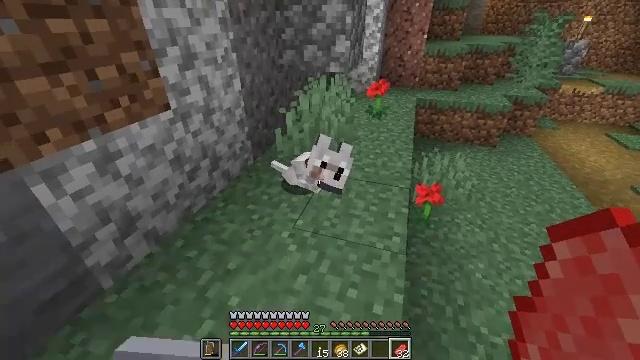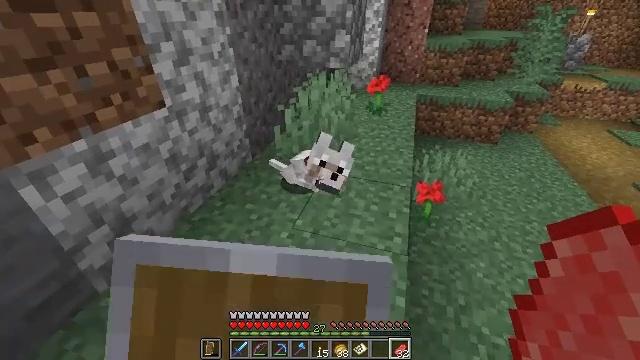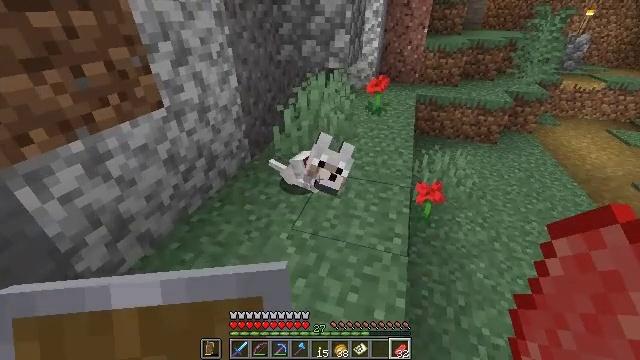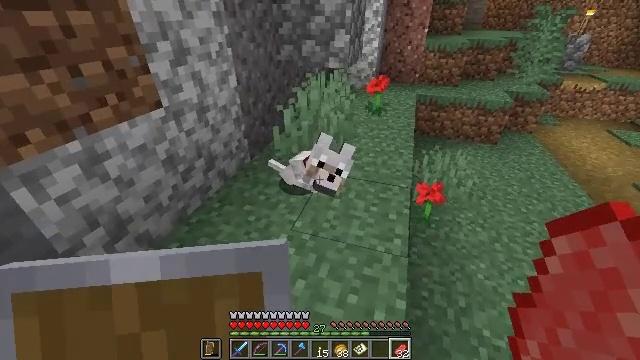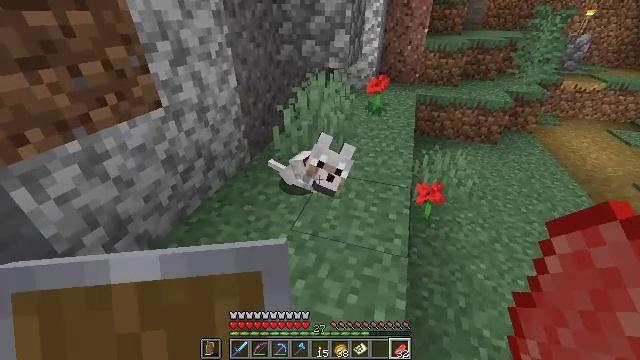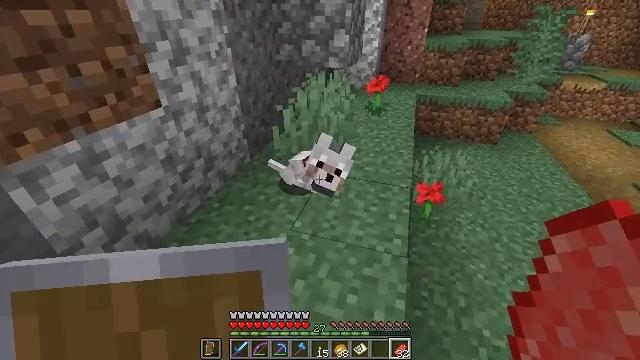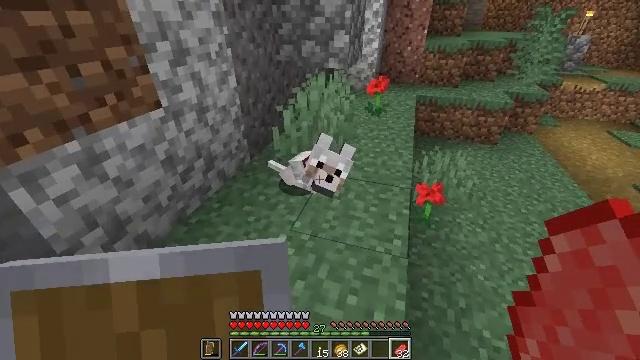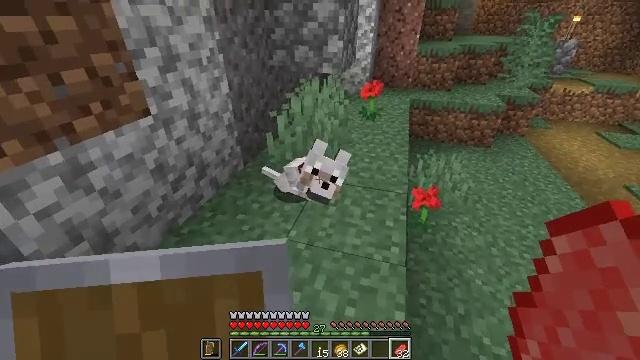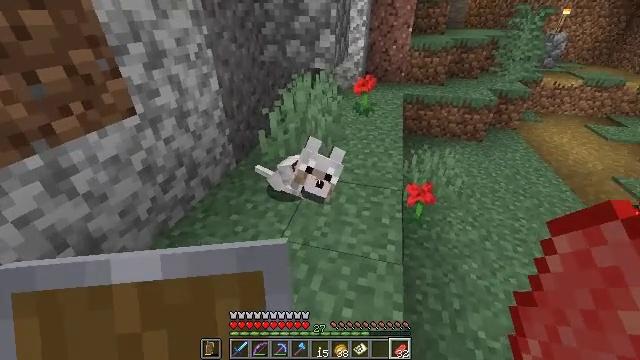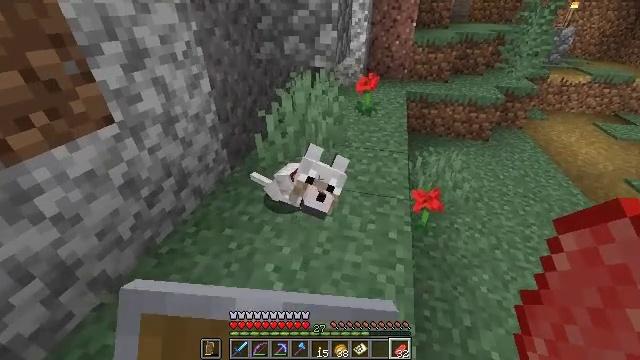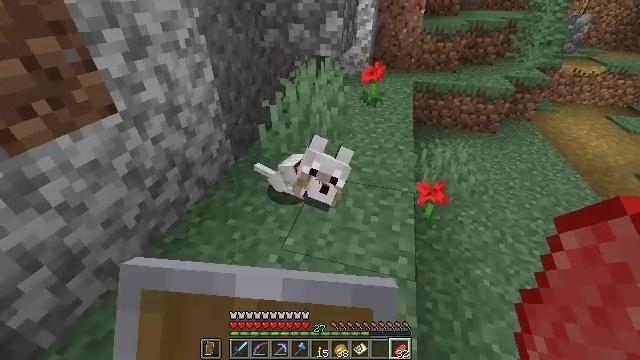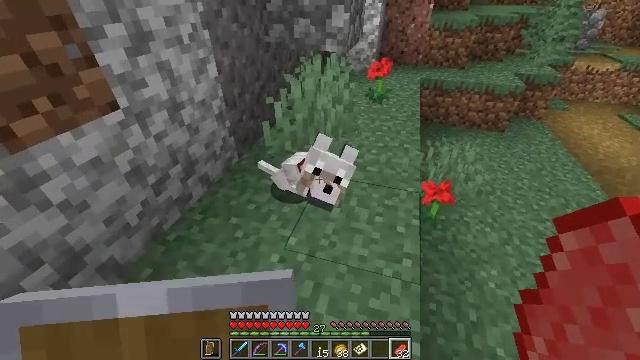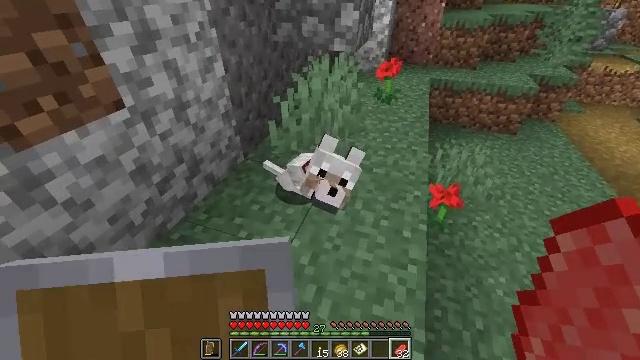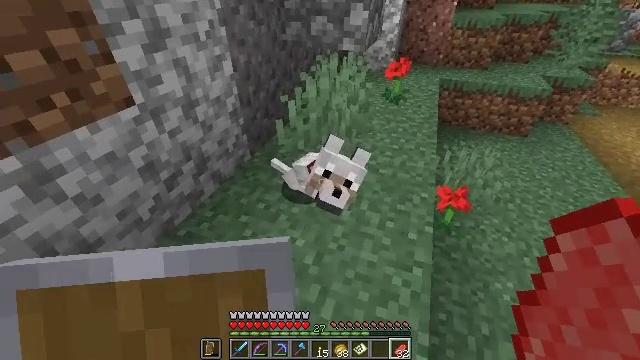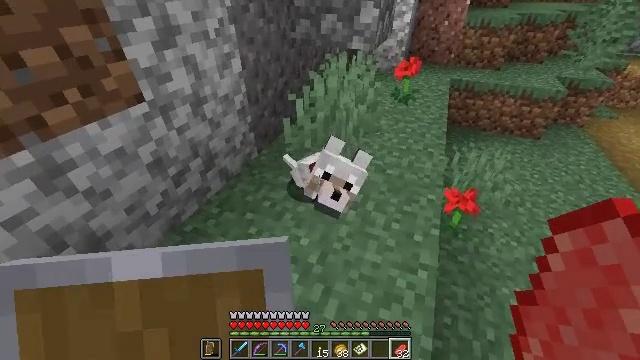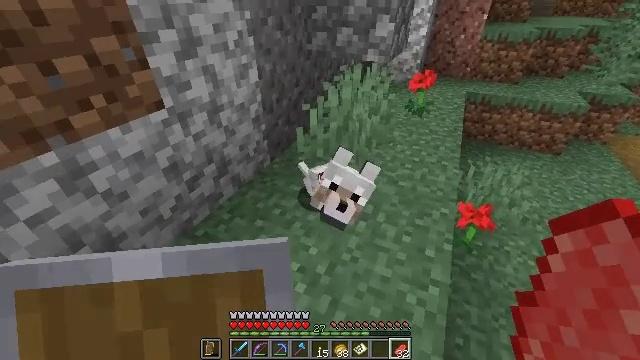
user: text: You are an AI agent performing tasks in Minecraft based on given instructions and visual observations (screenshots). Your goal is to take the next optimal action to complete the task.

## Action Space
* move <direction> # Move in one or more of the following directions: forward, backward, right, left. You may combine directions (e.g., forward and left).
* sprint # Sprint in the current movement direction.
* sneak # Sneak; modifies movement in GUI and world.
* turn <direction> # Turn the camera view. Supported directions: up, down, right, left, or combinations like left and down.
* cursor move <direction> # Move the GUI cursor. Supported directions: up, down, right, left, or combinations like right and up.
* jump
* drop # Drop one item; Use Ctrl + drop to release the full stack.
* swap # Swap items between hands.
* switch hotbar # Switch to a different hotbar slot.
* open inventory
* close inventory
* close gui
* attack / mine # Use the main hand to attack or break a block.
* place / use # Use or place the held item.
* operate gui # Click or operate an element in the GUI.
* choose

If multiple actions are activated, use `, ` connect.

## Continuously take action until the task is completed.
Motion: motion action
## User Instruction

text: Attack the clay block to obtain it.
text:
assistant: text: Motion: use / place
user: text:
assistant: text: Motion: no_op
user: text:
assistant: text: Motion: no_op
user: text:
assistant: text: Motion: no_op
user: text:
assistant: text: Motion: no_op
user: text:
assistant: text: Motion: no_op
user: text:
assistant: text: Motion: move forward, turn right
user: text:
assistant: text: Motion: move forward, turn right and down
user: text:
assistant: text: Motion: move forward, use / place
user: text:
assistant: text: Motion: turn left and down, use / place
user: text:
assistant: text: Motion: turn left
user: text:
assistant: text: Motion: turn left
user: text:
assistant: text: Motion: turn left
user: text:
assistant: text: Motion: turn left
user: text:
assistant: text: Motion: turn left and up
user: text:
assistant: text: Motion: move forward, turn left
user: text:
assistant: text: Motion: move forward, turn down
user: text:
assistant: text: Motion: use / place
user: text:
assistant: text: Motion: use / place
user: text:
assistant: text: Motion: turn down
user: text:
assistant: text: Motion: no_op
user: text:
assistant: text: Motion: turn down
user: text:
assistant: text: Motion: turn down
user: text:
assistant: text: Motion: no_op
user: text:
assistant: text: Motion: no_op
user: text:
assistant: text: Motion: no_op
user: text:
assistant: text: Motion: no_op
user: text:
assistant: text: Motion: no_op
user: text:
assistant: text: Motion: no_op
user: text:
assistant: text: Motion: no_op